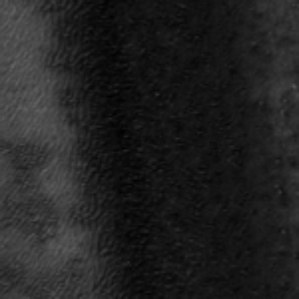
Label: frost